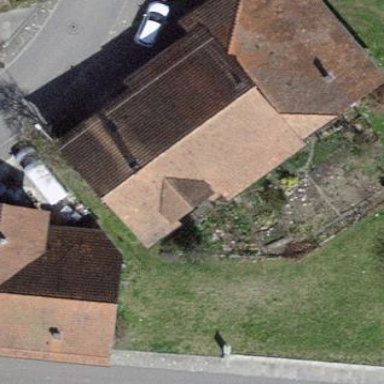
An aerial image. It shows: Building with tile roof.